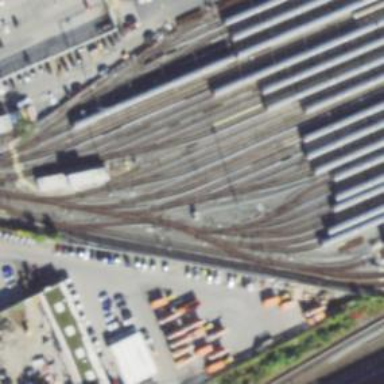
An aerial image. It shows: Electrified rail passing through service yard.